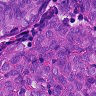
Metastatic tissue present: yes